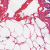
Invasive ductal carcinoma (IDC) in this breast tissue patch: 0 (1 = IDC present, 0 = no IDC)